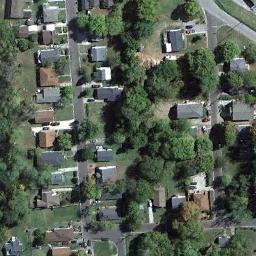
Label: residential